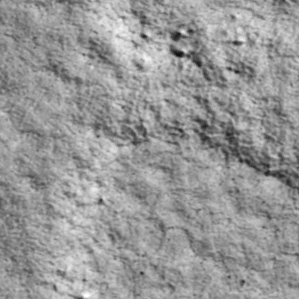
Label: non_frost